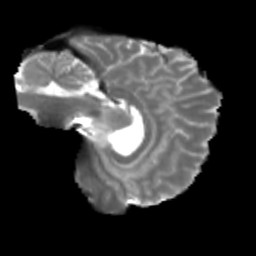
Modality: T2w
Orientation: sagittal
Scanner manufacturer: siemens
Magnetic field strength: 3 T
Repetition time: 4 s
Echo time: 0.0594 s